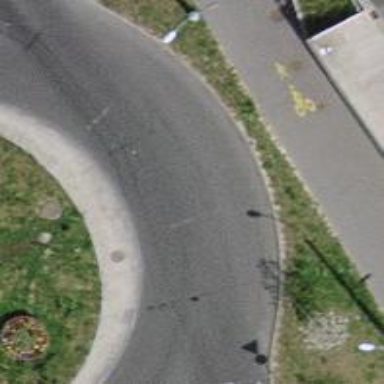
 featuring roundabout. There are trolley wires present along the road."